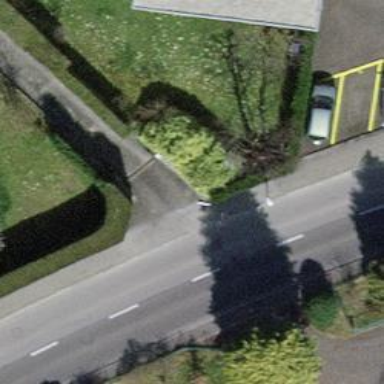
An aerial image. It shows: Unmarked road crossing.